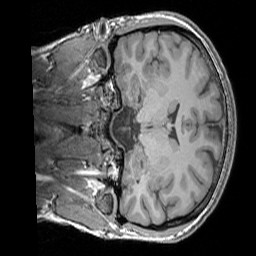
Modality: T1w
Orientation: coronal
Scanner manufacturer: siemens
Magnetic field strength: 3 T
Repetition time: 1.83 s
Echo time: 0.00303 s